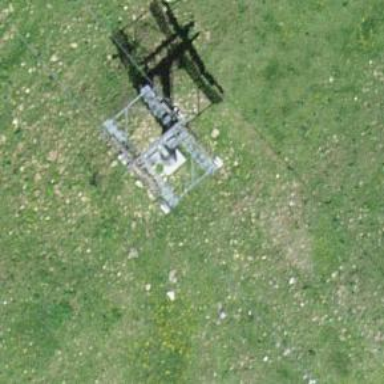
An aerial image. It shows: Pylon used for aerialway.